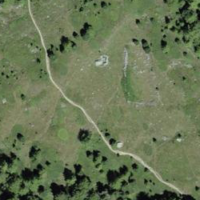
EUNIS habitat code: 26
Species observed at this site:
Vaccinium vitis-idaea
Nucifraga caryocatactes
Arcyptera fusca
Picus viridis
Periparus ater
Colias palaeno
Capreolus capreolus